Field crop: tomato
Growth stage: 1
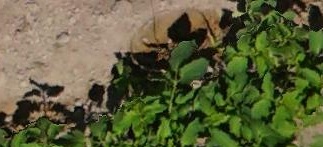
Species: tomato